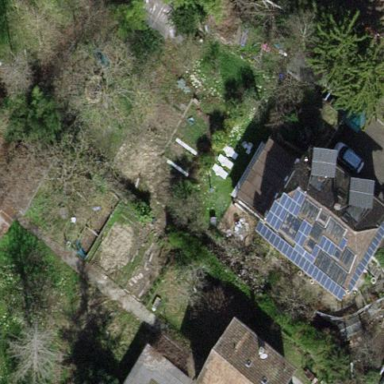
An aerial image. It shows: Garden surrounded by fence.